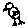
Label: bird